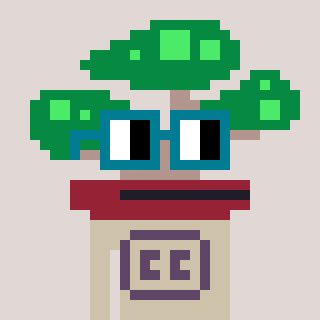
a pixel art character with square dark green glasses, a bonsai-shaped head and a bege-colored body on a warm background